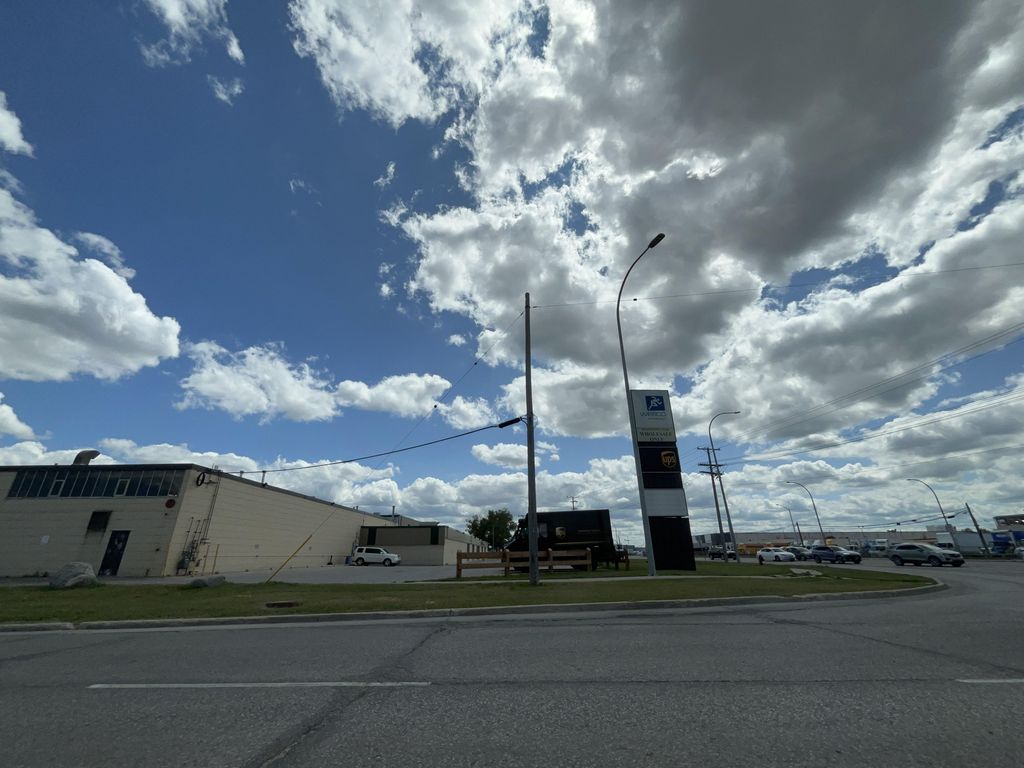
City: winnipeg